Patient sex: M
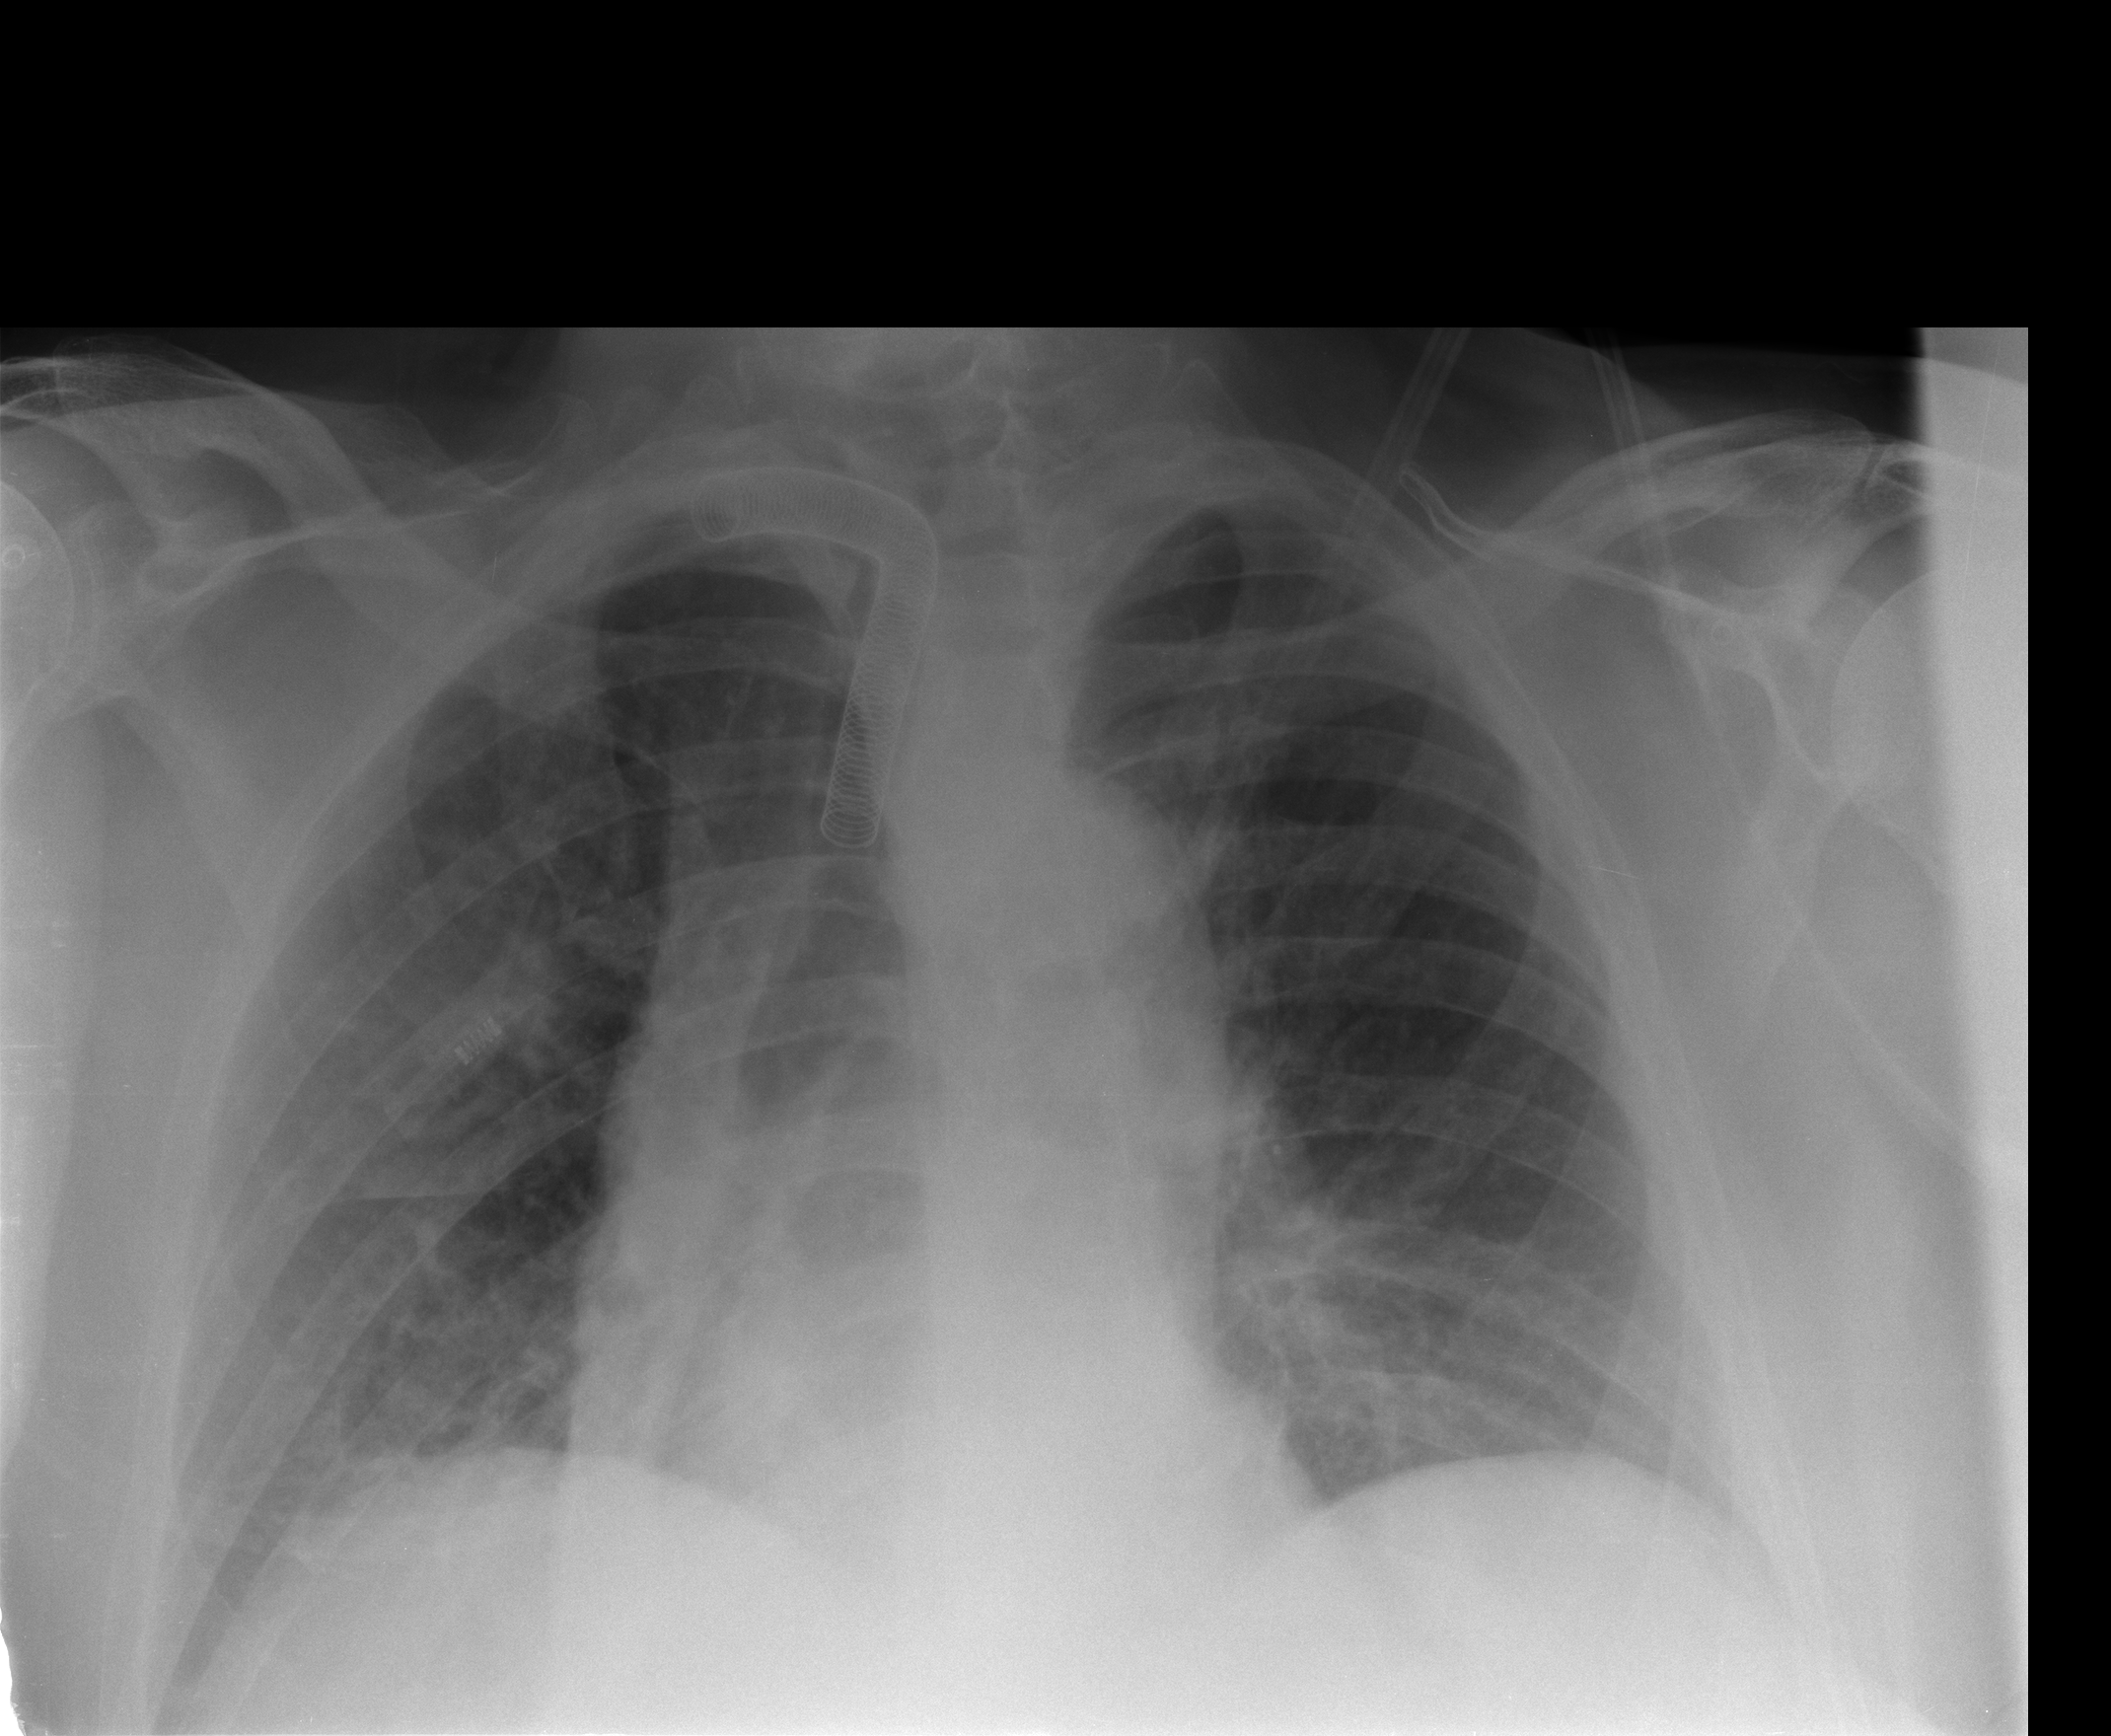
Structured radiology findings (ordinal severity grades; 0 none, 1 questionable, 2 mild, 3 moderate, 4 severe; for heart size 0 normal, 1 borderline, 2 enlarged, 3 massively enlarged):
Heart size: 0
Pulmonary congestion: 0
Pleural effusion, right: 0
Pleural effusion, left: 0
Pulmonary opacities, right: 1
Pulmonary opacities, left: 0
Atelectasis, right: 1
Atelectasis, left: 1